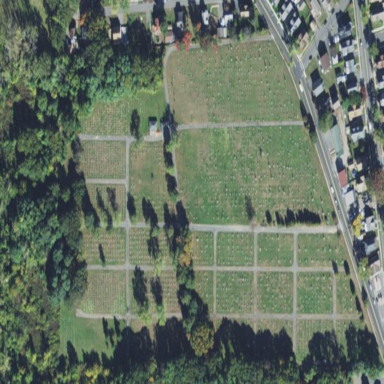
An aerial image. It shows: Historic cemetery with tombstones.